Question: The validation is currently happening correctly.The only issue is that I would like to show the error message in the tooltip only and not through a span next to the input element. How do I hide the default display?

My CSS:
'''
<style scoped>
.k-textbox {
width: 11.8em;
}
.demo-section {
width: 700px;
}
#tickets {
width: 710px;
height: 323px;
margin: 0 auto;
padding: 10px 20px 20px 170px;
background: url('../content/web/validator/ticketsOnline.png') transparent no-repeat 0 0;
}
#tickets h3 {
font-weight: normal;
font-size: 1.4em;
border-bottom: 1px solid #ccc;
}
#tickets ul {
list-style-type: none;
margin: 0;
padding: 0;
}
#tickets li {
margin: 7px 0 0 0;
}
label {
display: inline-block;
width: 90px;
text-align: right;
}
.required {
font-weight: bold;
}
.accept, .status {
padding-left: 90px;
}
.valid {
color: green;
}
.invalid {
color: red;
}
span.k-tooltip {
margin-left: 6px;
}
</style>
'''
My HTML:
'''
<div id="example">
<div class="demo-section k-header">
<form id="tickets">
<h3>Book Tickets</h3>
<ul>
<li>
<label for="fullname" class="required">Your Name</label>
<div style="display:inline-block">
<input type="text" id="fullname_1" name="fullname" class="k-textbox" placeholder="Full name" required style="width: 200px;" />
</div>
</li>
<li>
<label for="fullname" class="required">Your Name</label>
<div style="display:inline-block">
<input type="text" id="fullname_2" name="fullname" class="k-textbox" placeholder="Full name" required style="width: 200px;" />
</div>
</li>
<li class="accept">
<button class="k-button" type="submit">Submit</button>
</li>
<li class="status">
</li>
</ul>
</form>
</div>
'''
My JavaScript:
'''
<script>
$(document).ready(function () {
var status = $(".status");
var validator = $("#tickets").kendoValidator({
rules: {
customRule1: function (input) {
if (input.is("[name=fullname]")) {
return input.val() === "peter" || input.val() === "john";
}
return true;
}
},
messages: {
required: "Field is required",
customRule1: "User name must be either Peter or John"
}
});
var tooltip = $("#tickets").kendoTooltip({
filter: ".k-invalid",
content: function (e) {
var errorMessage = $("#tickets").find("[data-for=" + e.target.attr("name") + "]");
return '<span class="k-icon k-warning"> </span>' + errorMessage.text();
}
});
$("form").submit(function (event) {
event.preventDefault();
if (validator.validate()) {
status.text("Hooray! Your tickets have been booked!")
.removeClass("invalid")
.addClass("valid");
} else {
status.text("Oops! There is invalid data in the form.")
.removeClass("valid")
.addClass("invalid");
}
});
});
</script>
'''
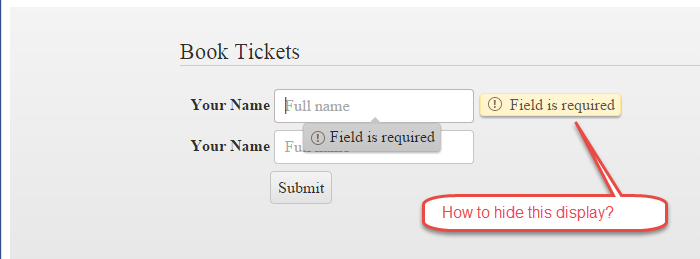
Answer: Why not use css? Just add this rule to your styles
'''
.k-widget.k-tooltip-validation {
display: none !important;
}
'''